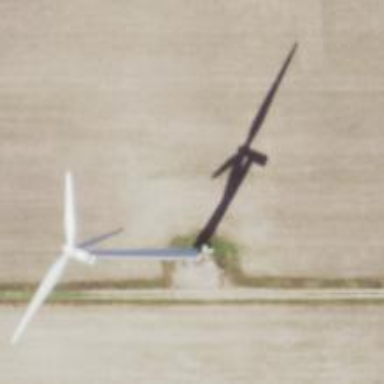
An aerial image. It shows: Wind generator using horizontal axis wind turbines.